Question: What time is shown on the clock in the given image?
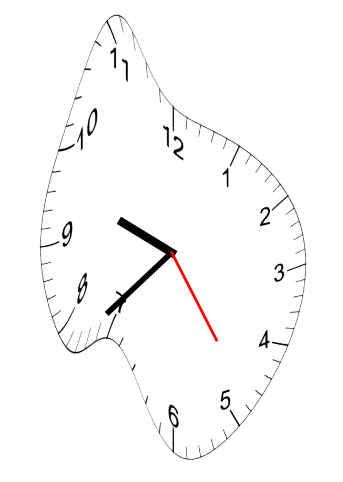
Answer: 09:37:24